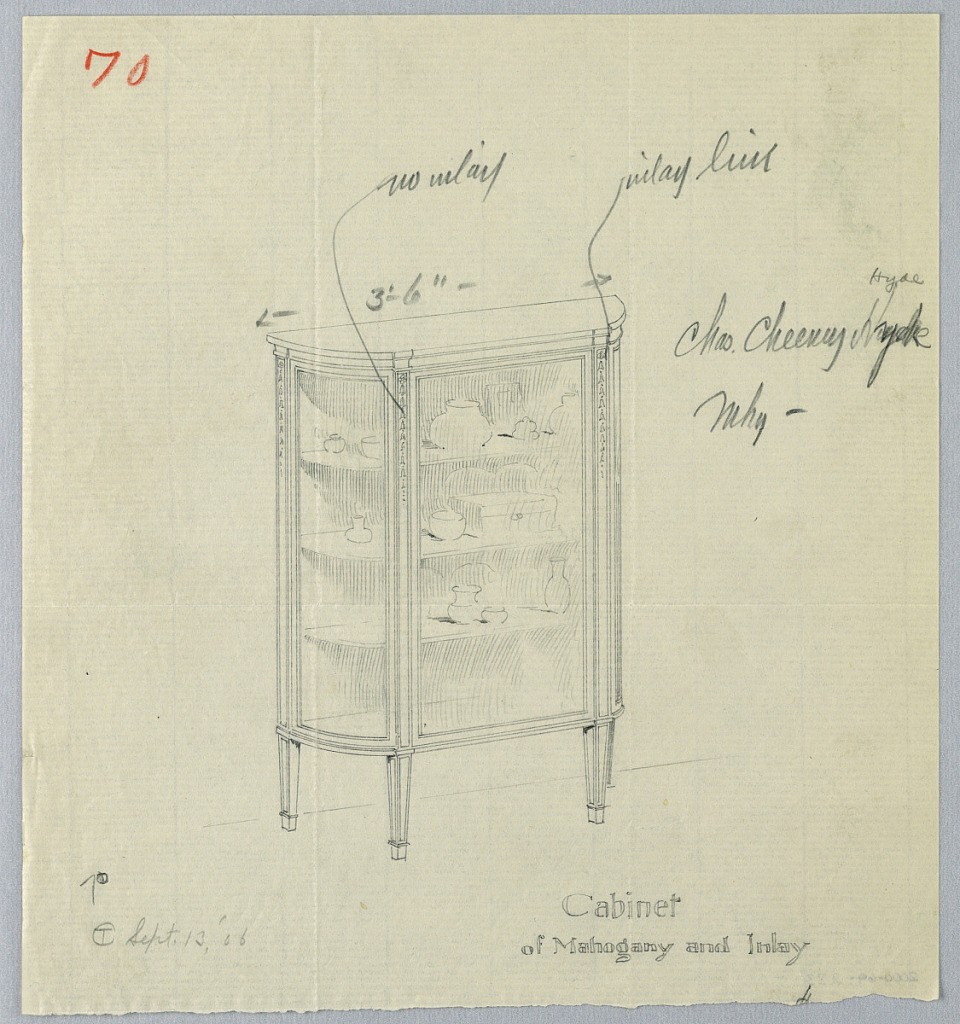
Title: Design for China Cabinet of Mahogany and Inlay, Sept. 13, 1906
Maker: A.N. Davenport Co.
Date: September 13, 1906
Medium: Graphite, red color pencil on thin cream paper
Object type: Drawing
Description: Demi-lune-shaped glass cabinet with flattened center front; molding along top edge; 3 shelves holding china pieces; raised on 4 short tapering legs.